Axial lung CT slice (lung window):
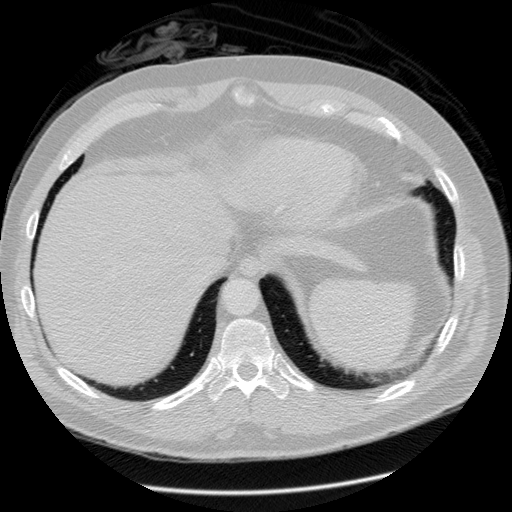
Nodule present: no